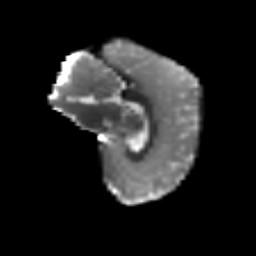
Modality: T2w
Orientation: sagittal
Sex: male
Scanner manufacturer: siemens
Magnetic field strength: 3 T
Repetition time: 5 s
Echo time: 0.071 s